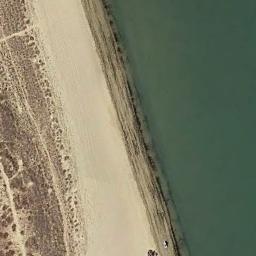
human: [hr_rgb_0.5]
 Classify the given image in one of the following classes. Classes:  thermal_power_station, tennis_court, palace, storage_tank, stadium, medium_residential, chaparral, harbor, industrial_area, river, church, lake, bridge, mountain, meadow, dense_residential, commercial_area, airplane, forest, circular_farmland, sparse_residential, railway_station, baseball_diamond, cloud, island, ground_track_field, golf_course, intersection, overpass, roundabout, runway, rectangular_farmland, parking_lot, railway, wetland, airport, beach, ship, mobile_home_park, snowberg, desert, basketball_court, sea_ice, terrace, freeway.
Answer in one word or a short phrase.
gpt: beach